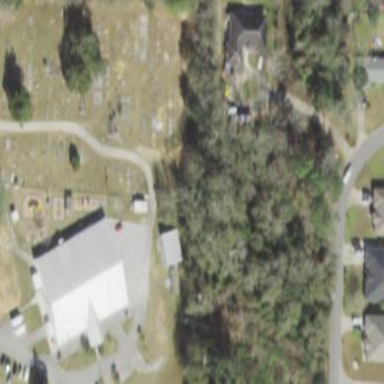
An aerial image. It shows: Cemetery.